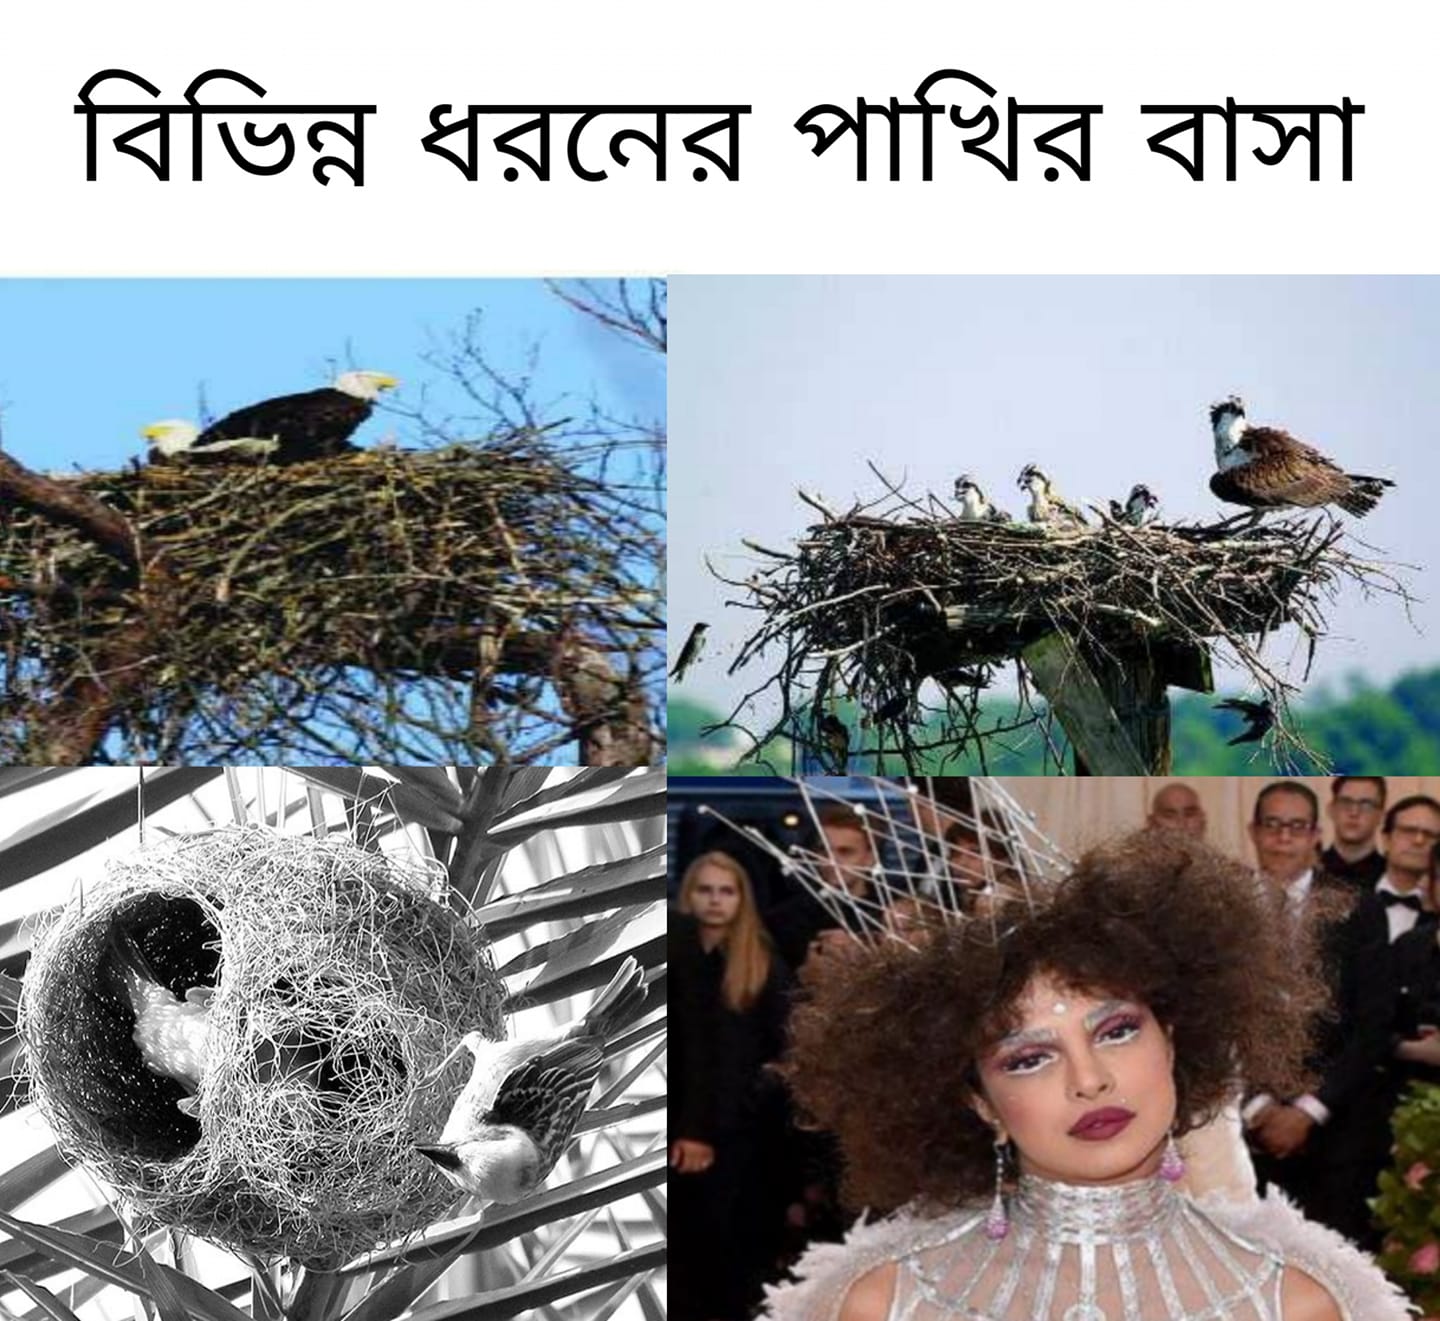
Caption: বিভিন্ন ধরনের পাখির বাসা
Label: hate